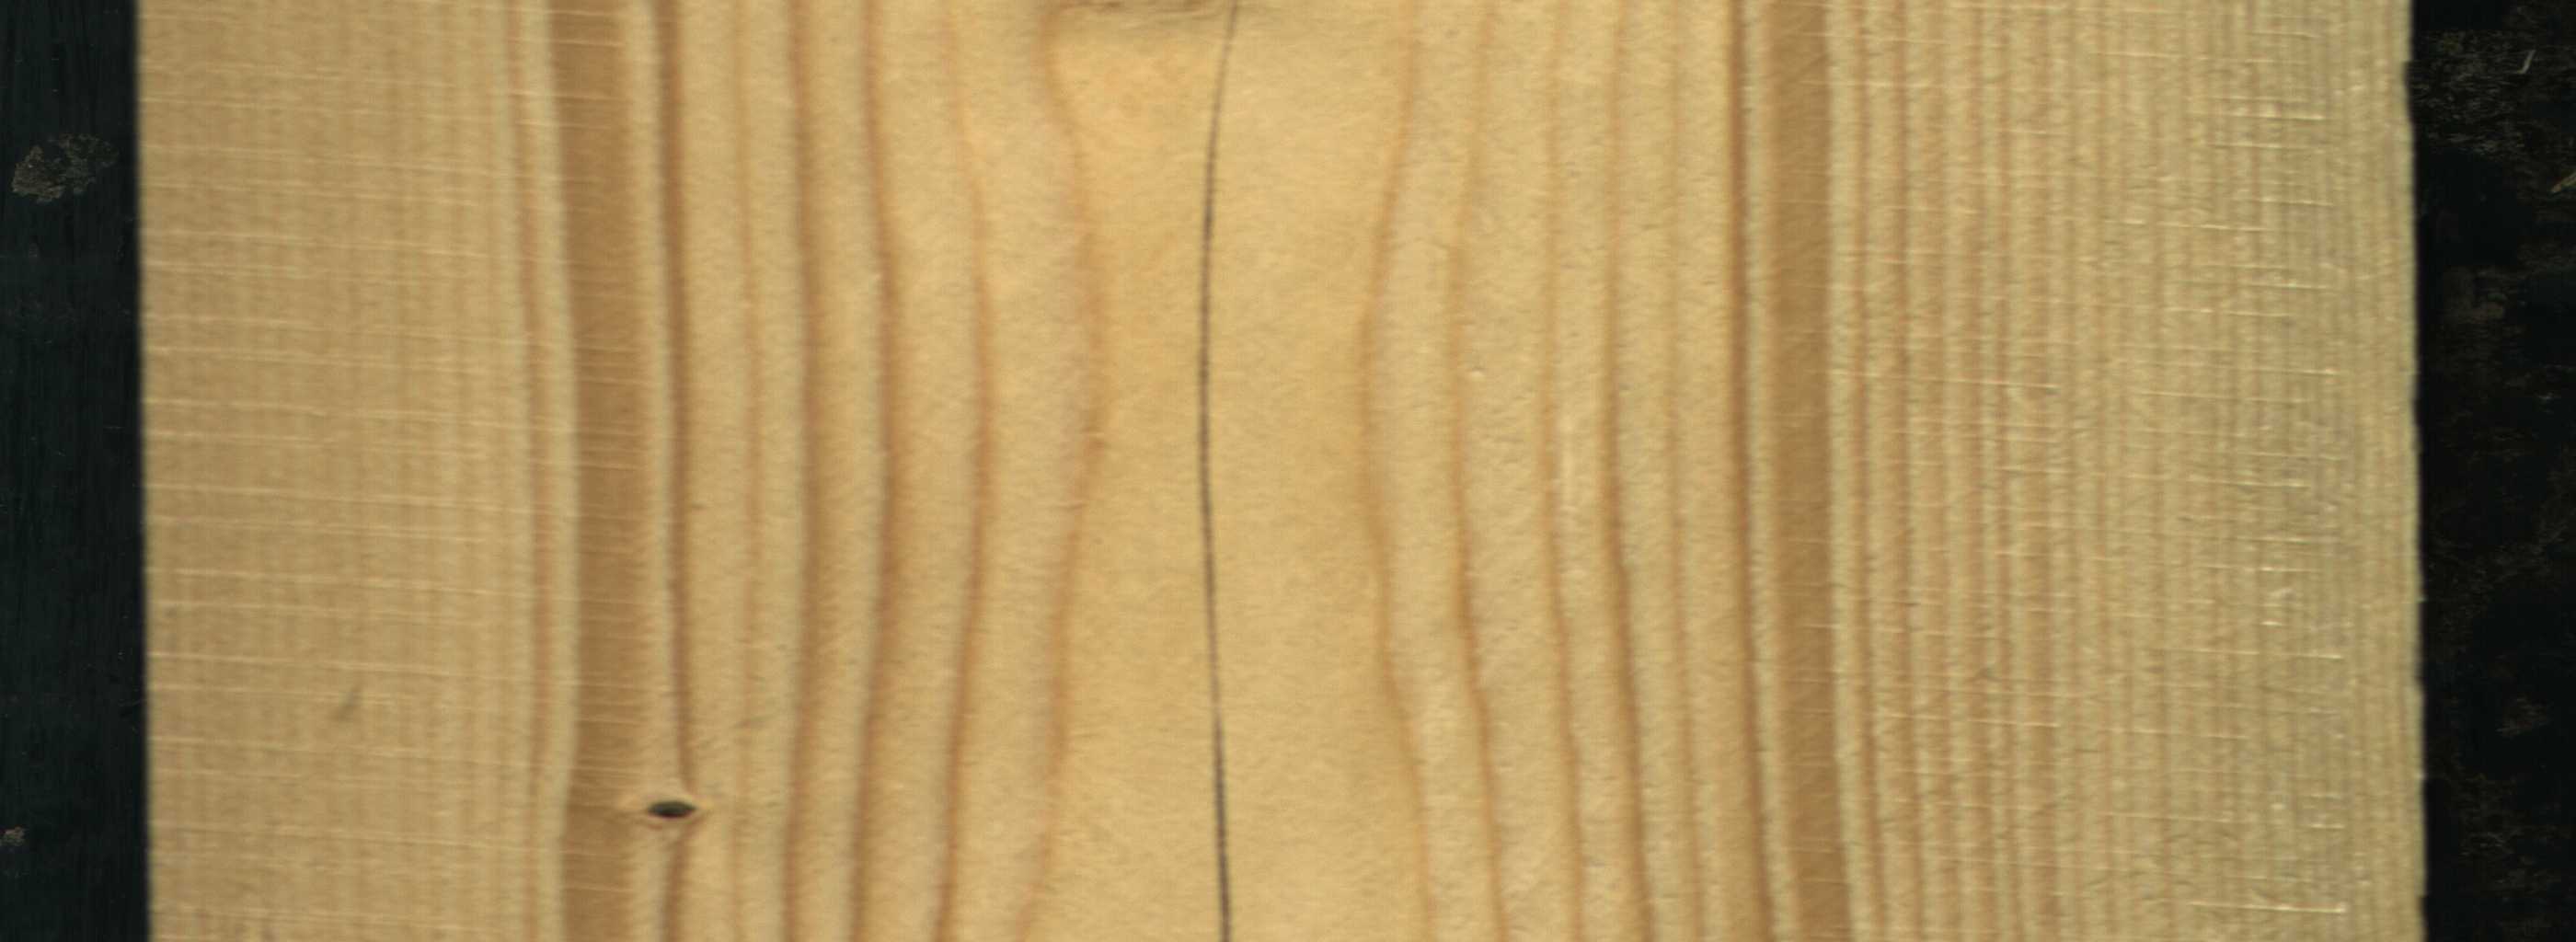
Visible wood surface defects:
Quartzity
Quartzity
Crack
Crack
Dead_Knot